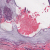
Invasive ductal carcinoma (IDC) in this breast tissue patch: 1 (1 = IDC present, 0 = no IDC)